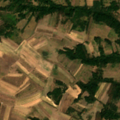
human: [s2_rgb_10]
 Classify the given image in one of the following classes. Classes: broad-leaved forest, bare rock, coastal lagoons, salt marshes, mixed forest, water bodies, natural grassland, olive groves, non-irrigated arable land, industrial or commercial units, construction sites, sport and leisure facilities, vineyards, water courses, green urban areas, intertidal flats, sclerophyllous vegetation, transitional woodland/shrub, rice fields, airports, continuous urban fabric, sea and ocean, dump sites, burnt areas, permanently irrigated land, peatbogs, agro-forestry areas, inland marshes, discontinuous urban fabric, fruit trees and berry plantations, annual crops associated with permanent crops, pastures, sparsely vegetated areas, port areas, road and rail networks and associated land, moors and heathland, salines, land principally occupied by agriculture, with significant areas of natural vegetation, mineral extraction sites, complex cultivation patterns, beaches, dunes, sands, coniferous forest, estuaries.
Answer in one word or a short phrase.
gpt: non-irrigated arable land, land principally occupied by agriculture, with significant areas of natural vegetation, broad-leaved forest